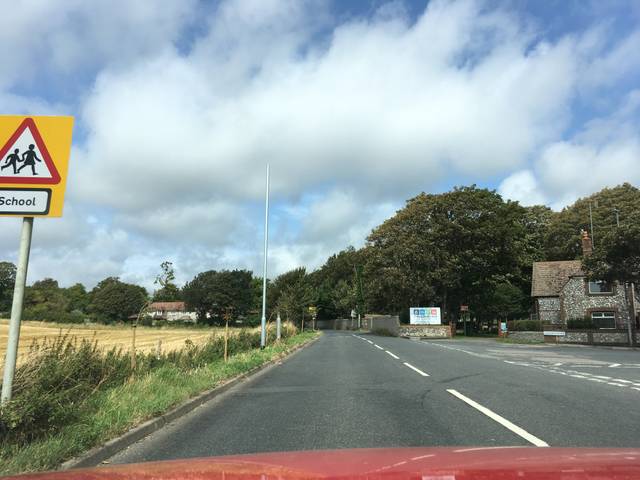
Region: United Kingdom
Coordinates: 50.814, -0.07418